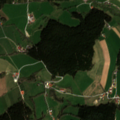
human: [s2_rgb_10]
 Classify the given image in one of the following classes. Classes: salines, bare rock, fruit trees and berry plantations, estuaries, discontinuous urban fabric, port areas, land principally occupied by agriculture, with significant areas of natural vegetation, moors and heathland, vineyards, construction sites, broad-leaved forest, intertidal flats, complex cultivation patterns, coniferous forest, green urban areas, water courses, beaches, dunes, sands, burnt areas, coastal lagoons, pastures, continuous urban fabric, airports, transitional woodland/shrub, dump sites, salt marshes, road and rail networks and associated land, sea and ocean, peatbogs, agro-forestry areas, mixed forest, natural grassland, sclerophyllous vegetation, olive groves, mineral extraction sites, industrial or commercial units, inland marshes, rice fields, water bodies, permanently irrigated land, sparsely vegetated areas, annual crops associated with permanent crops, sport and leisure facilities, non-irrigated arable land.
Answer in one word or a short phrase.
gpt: non-irrigated arable land, pastures, complex cultivation patterns, coniferous forest